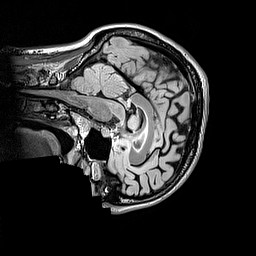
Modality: FLAIR
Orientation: sagittal
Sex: female
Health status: ill
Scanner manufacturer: siemens
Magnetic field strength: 3 T
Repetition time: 5 s
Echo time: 0.388 s